Question: First of all I know this question has been asked <URL> but those solutions did not work for me.
I am trying to install opencv to use with Qt Creator on ubuntu 14.04.
I followed <URL> tutorial exactly and confirmed that it worked by running the facedetect example.
I then started on <URL> tutorial for using Qt creator with opencv. I followed the steps in the video exactly, however when I build and run the example I get the following errors:
'''
/usr/bin/ld: cannot find -lopencv_core
/usr/bin/ld: cannot find -lopencv_imgcodecs
/usr/bin/ld: cannot find -lopencv_highgui
'''
full compile output:
'''
g++ -Wl,-rpath,/home/tpst/Program_Files/Qt-5.3.1/5.3/gcc_64 -Wl,-rpath,/home/tpst/Program_Files/Qt-5.3.1/5.3/gcc_64/lib -o test main.o -L/usr/local/lib -lopencv_core -lopencv_imgcodecs -lopencv_highgui -L/home/tpst/Program_Files/Qt-5.3.1/5.3/gcc_64/lib -lQt5Core -lpthread
/usr/bin/ld: cannot find -lopencv_core
/usr/bin/ld: cannot find -lopencv_imgcodecs
/usr/bin/ld: cannot find -lopencv_highgui
collect2: error: ld returned 1 exit status
make: *** [test] Error 1
23:02:50: The process "/usr/bin/make" exited with code 2.
Error while building/deploying project test (kit: Desktop Qt 5.3 GCC 64bit)
When executing step 'Make'
'''
And here is the contents of my .pro file:
'''
QT += core
QT -= gui
TARGET = test
CONFIG += console
CONFIG -= app_bundle
TEMPLATE = app
INCLUDEPATH += /usr/local/include/opencv
LIBS += -L/usr/local/lib -lopencv_core -lopencv_imgcodecs -lopencv_highgui
SOURCES += main.cpp
'''
I have also tried to compile using terminal and get the same (/usr/bin/ld: cannot find -llib)
I dont understand why Qt cant find the libraries. You can see that they exist in the directory
Some help would be appreciated. I'm new to linux and Qt, I dont really understand the solutions posted to similar questions and have not been able to solve this myself.
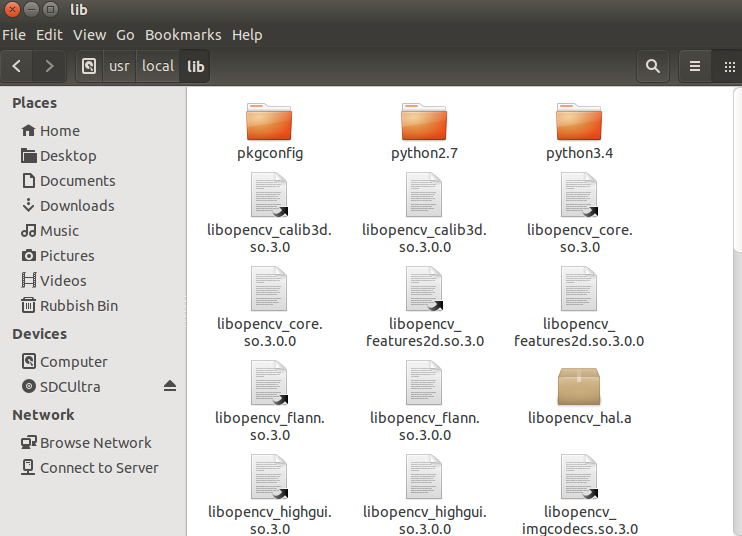
Answer: afaik your linked libraries must look like 'libName.so' but your libraries are named 'libName.so.version' so the linker doesn't find them. Try to create symbolic links:
'''
ln /usr/local/lib/libopencv_core.so.3.0.0 /usr/local/lib/libopencv_core.so
ln /usr/local/lib/libopencv_imgcodecs.so.3.0.0 /usr/local/lib/libopencv_imgcodecs.so
ln /usr/local/lib/libopencv_highgui.so.3.0.0 /usr/local/lib/libopencv_highgui.so
'''